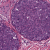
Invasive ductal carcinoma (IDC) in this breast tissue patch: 0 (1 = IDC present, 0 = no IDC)